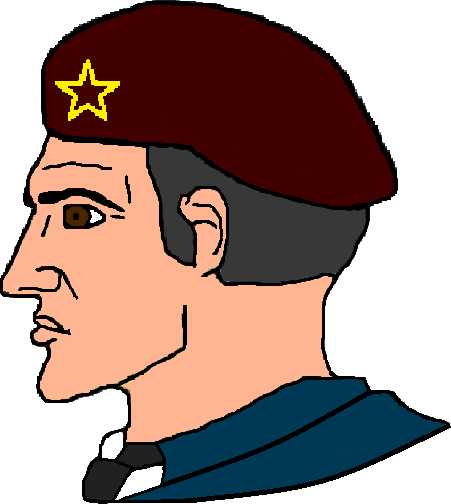
Label: 4_Yes_Chad